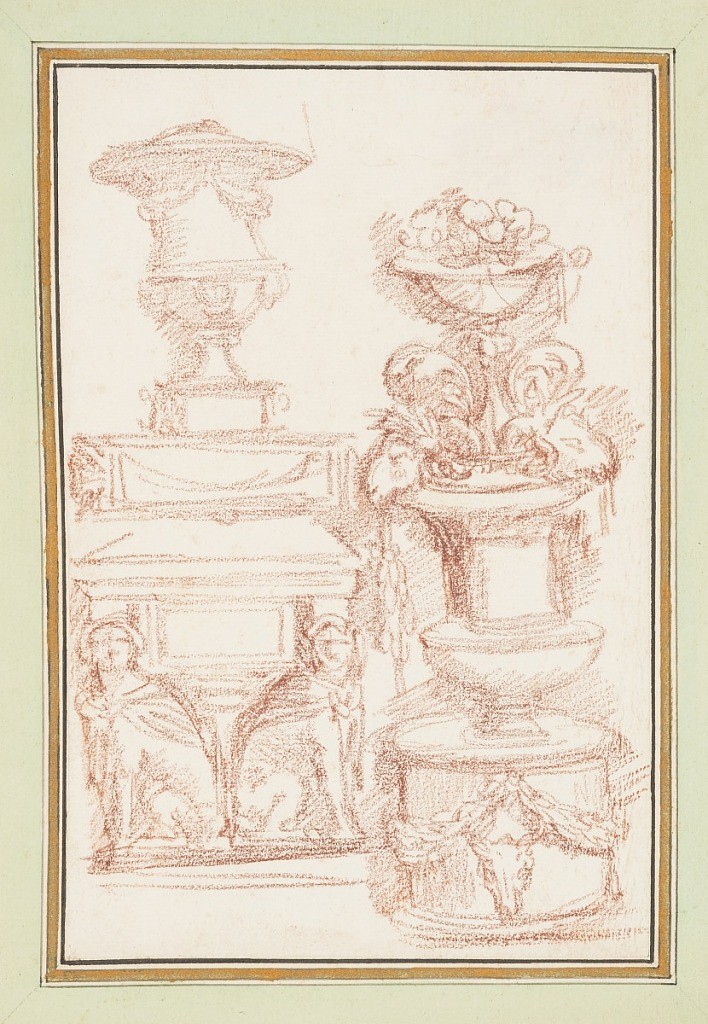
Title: Ornamental detail with botanical motifs
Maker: Jean-Robert Ango, French, active in Rome 1759 –1770, d. 1773
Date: ca. 1759–70
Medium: Red chalk on paper
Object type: Drawing
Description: Ornamental detail with botanical motifs